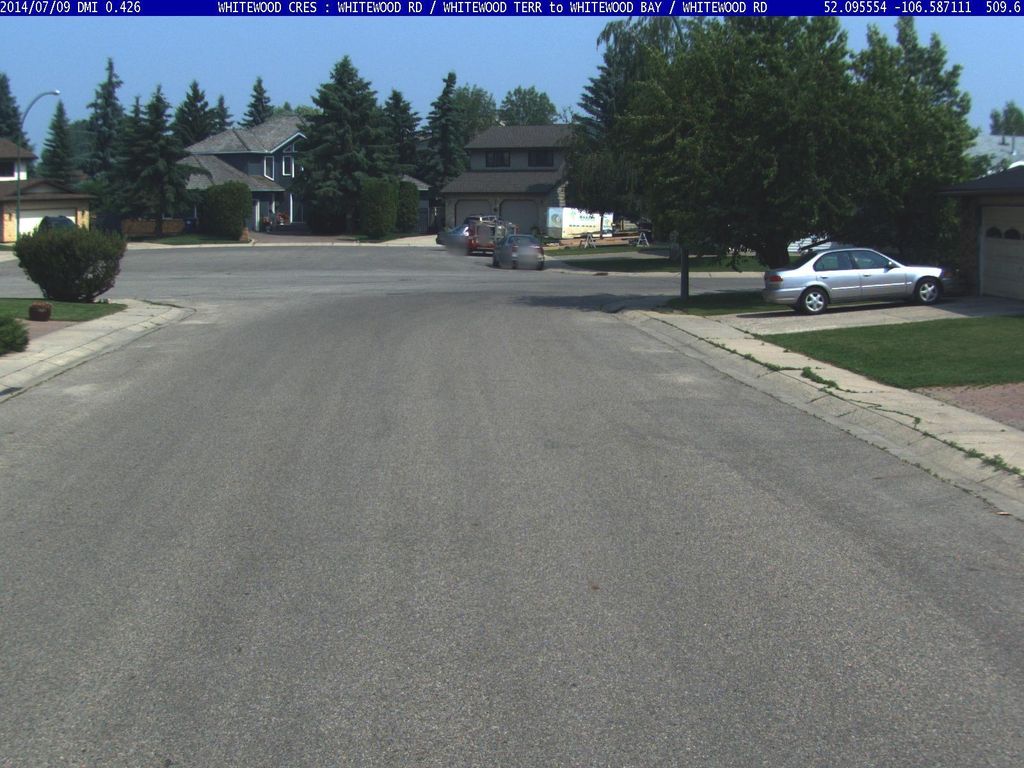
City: saskatoon